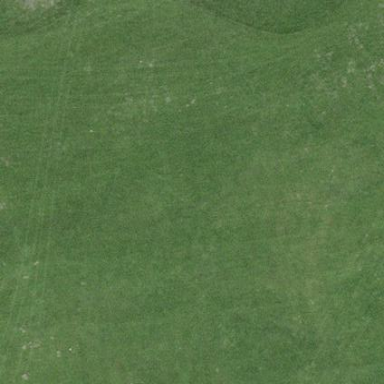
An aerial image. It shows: Golf fairway surrounded by grass.